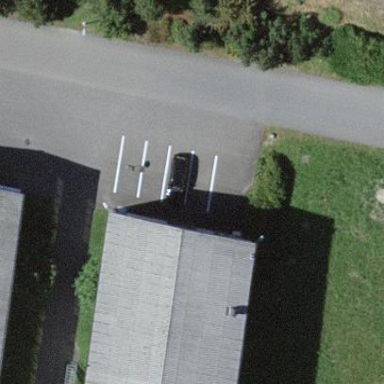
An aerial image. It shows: Parking area with asphalt surface.